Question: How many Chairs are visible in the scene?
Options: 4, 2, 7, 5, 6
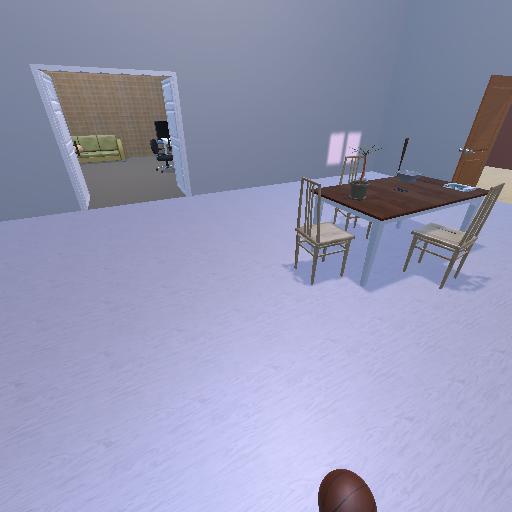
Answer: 4